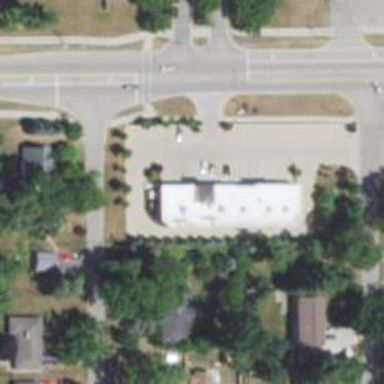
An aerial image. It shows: Convenience shop.